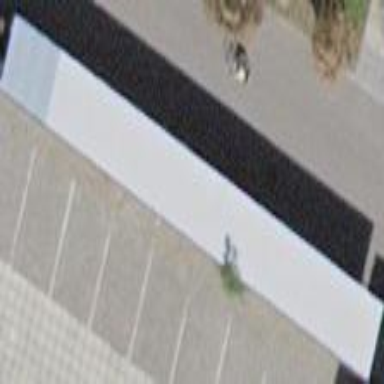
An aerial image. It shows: Motorcycle parking facility.